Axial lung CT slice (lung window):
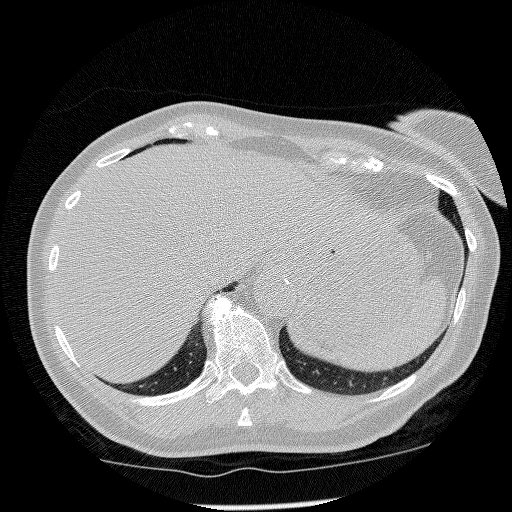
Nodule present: no